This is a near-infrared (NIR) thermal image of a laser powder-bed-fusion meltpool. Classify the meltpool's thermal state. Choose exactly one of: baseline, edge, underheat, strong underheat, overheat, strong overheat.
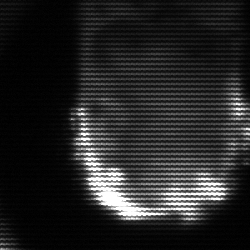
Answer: baseline